Aerial crown-view tile of a tropical tree (Barro Colorado Island, Panama), acquired 20250124:
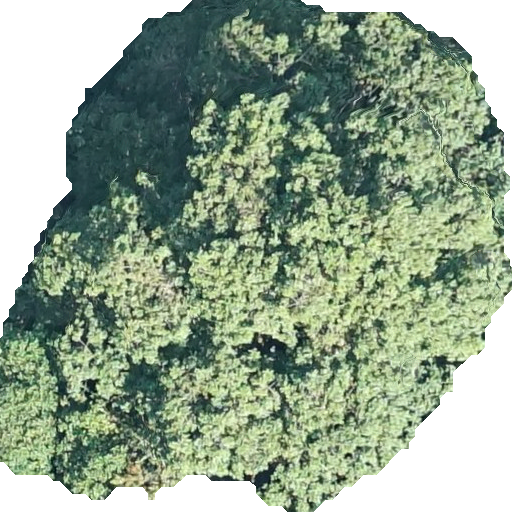
Species: Andira inermis
GBIF accepted scientific name: Andira inermis
Crown area: 303.71 m²